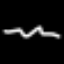
Label: squiggle